Field crop: maize
Growth stage: 2
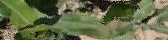
Species: maize